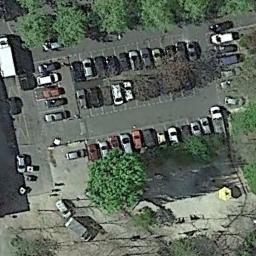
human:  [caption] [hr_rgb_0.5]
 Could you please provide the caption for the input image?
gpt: The parking lot is next to some trees .

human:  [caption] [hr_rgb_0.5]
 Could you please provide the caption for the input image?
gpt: Seven rows of cars were parked in the parking lot .

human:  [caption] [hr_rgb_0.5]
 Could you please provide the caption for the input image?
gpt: The parking lot has some neatly arranged cars is surrounded by some trees .

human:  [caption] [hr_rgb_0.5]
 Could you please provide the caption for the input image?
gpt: There are many cars in the parking lot .

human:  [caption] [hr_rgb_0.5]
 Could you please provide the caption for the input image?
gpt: There are some green trees around the parking lot .